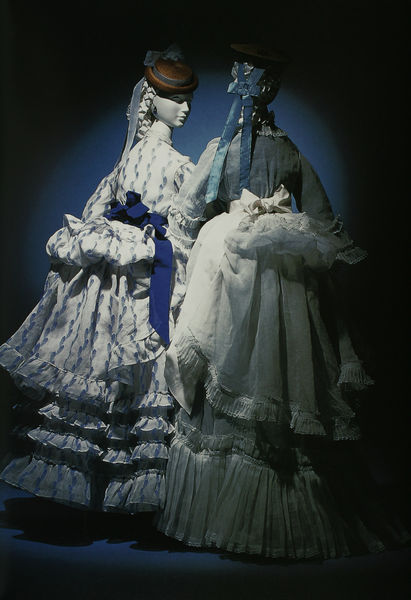
Titel: Tageskleider
Standort: Kyoto (Japan)
Institution: Kyoto Costume Institute
Schlagwörter: blau, schatten, weiß, frauen, braun, frau, frisur, hut, hüte, kleid, kleider, licht, mund, nase, reden, rücken, dame, gürtel, tuch, mode, muster, rock, schleife, kappe, kappen, band, barock, blass, falten, gesicht, kleidung, spitze, weit, fransen, kostüm, stoff, paar, saum, spitzen, schleifen, borte, locken, hellblau, taille, japan, modell, mieder, röcke, tüll, falte, polster, zopf, hutband, stufen, rüsche, rüschen, abendkleid, foto, fotografie, photographie, gemustert, abgewandt, porzellan, bayern, spaziergang, spot, modelle, puppe, puppen, photo, rückansicht, biedermeier, schoss, antlitz, tageskleid, kostüme, volant, gerafft, gewebe, bänder, textil, kopfschmuck, schief, bauschig, gesichtslos, roben, turnüre, uni, kleide, betont, borten, schaufensterpuppe, kyoto, lagen, schla, spotlight, schaufensterpuppen, geschwätzig, mannequins, sticherrei, voilants